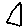
Label: triangle